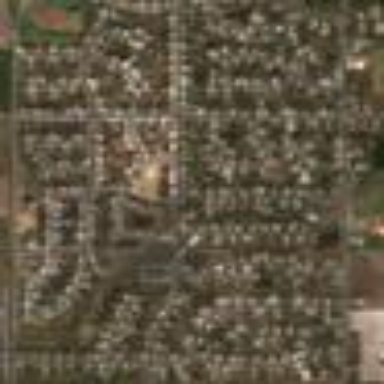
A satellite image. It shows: Residential area consisting of single-family homes.